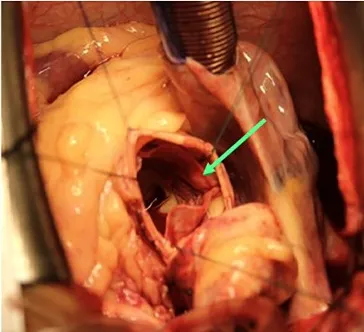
(B) Deployed THV (green arrow). THV, transcatheter heart valve.
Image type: medical_photograph (other_medical_photograph)